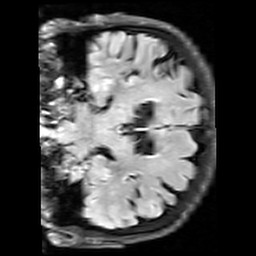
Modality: FLAIR
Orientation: coronal
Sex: female
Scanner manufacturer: siemens
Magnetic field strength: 3 T
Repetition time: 10 s
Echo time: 0.09 s